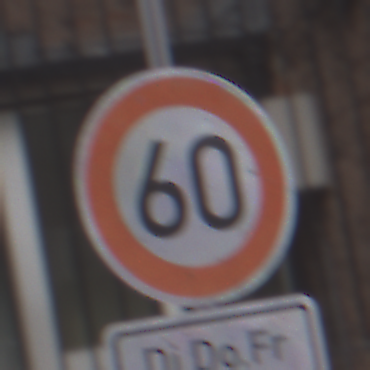
Verkehrszeichen: Geschwindigkeit60
Zusatzzeichen unten: ZeitangabenMitBeschraenkungAufWochentage3
Umgebung: Outdoor, Urban
Tageszeit: MorningAfternoon
Wetter: Overcast
Licht: Natural
Jahreszeit: NotSpecified
Kontrast: LowContrast